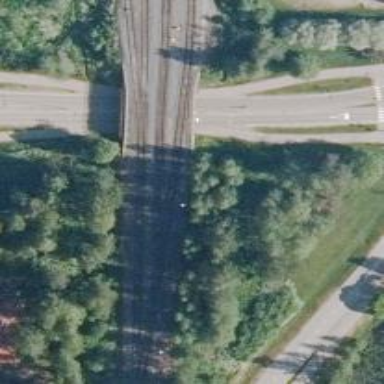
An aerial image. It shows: Railway siding for service.